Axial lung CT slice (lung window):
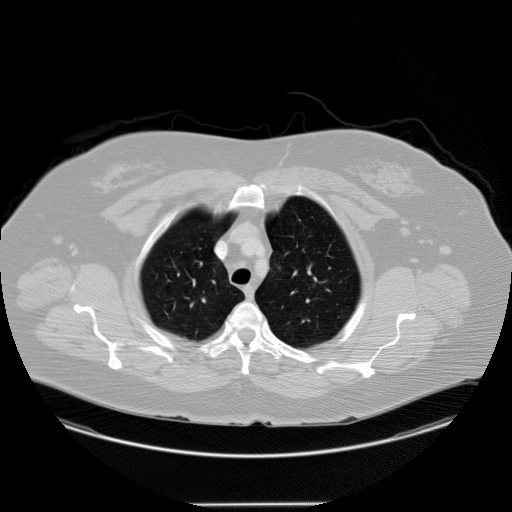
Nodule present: no